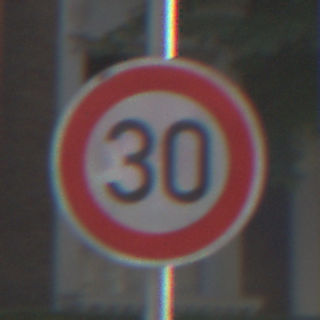
Verkehrszeichen: Geschwindigkeit30
Umgebung: Outdoor, Urban
Tageszeit: MorningAfternoon
Wetter: PartlyCloudy
Licht: Natural
Jahreszeit: NotSpecified
Kontrast: HighContrast